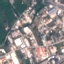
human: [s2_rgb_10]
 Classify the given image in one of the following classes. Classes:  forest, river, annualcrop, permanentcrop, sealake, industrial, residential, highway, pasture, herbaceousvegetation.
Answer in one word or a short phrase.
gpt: Industrial